Interaction volume radius: 5 \u00c5
Interaction volume height: 15 \u00c5
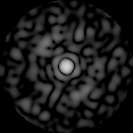
Disorder parameter: 0.8256